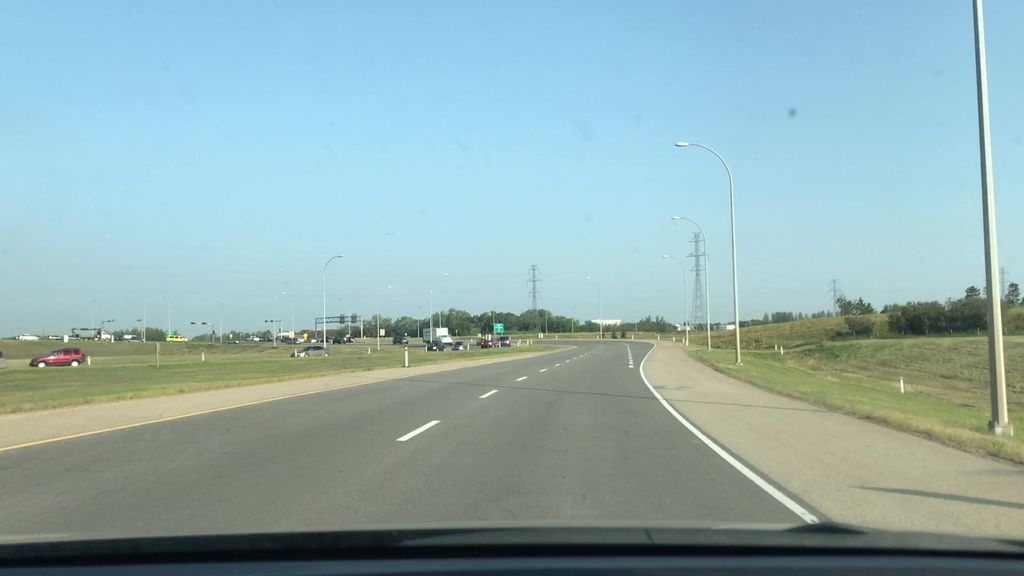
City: edmonton